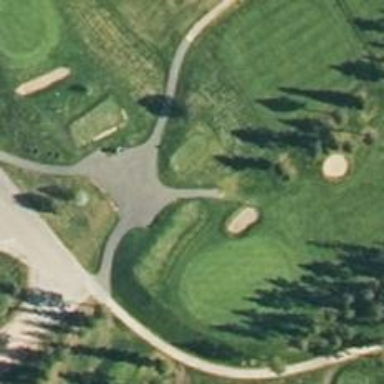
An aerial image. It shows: Pathway for golfing.